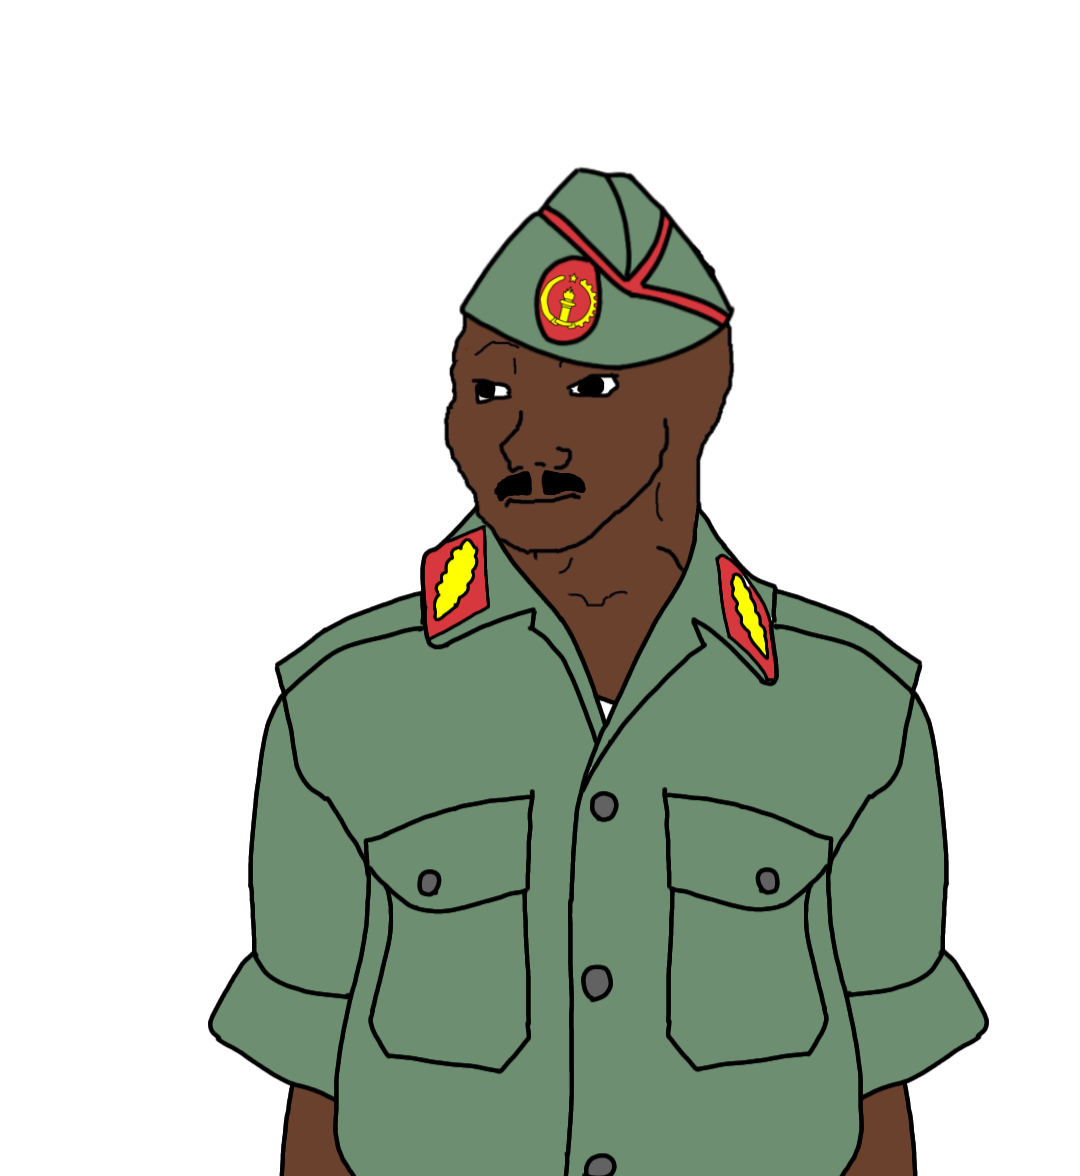
Label: 5_Blackjak